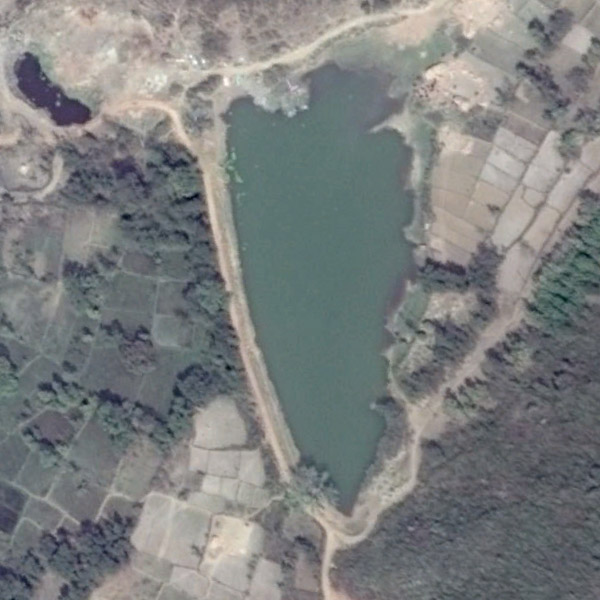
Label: Pond